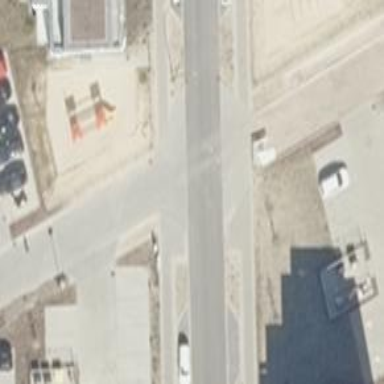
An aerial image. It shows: Residential road with asphalt surface. There are separate sidewalks on both sides of the road.